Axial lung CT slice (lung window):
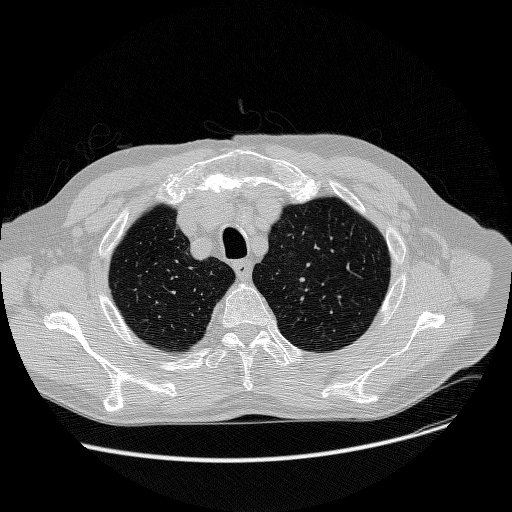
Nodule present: no